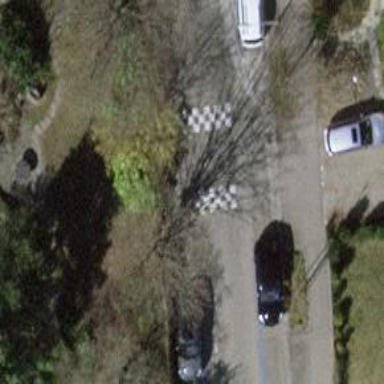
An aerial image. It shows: Traffic calming cushion.